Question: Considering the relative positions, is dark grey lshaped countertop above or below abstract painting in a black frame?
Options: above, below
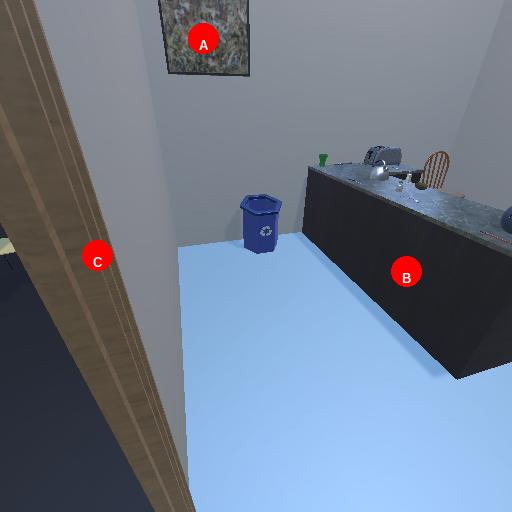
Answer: above